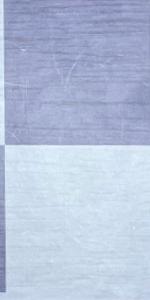
Label: Empty